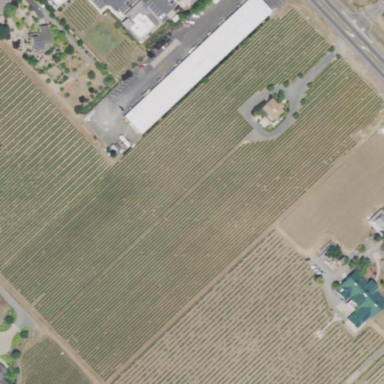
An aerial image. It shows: Vineyard growing grapes.